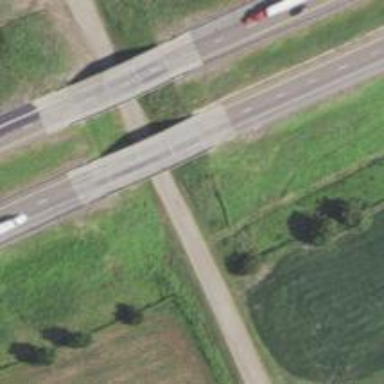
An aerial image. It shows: Beam-structured bridge on motorway.